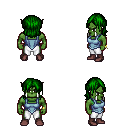
a pixel art fantasy rpg character, male body template, orc, green skin, blue vest, white pants, green long bangs hairstyle, bracelets, maroon shoes, four views (front, back, left, right), 2x2 character sprite sheet, small pixel art, hard edges, no anti-aliasing